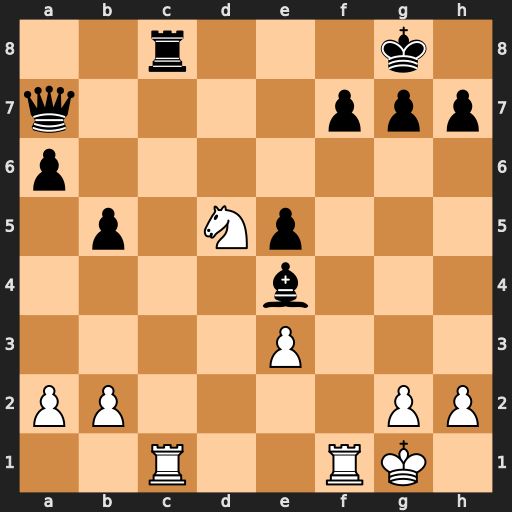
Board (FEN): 2r3k1/q4ppp/p7/1p1Np3/4b3/4P3/PP4PP/2R2RK1
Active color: w
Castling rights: -
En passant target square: -
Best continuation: Rxc8#